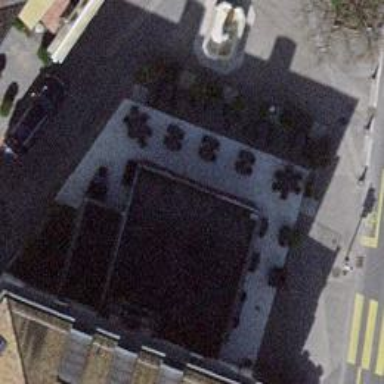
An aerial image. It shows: Outdoor seating area for leisure land.